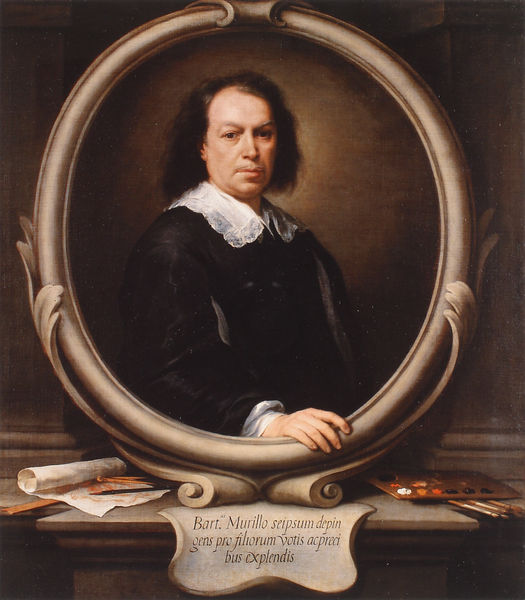
Titel: Selbstportrait
Künstler: Bartolomé Esteban Murillo
Institution: London, National Gallery
Schlagwörter: blätter, gemälde, hand, mann, weiß, braun, finger, frisur, haar, mund, nase, schwarz, tisch, blick, malerei, bart, augen, kragen, rahmen, sockel, stein, bild, bildnis, herr, portrait, porträt, öl, haare, blatt, kreis, oval, rund, tondo, spanien, schrift, papier, bogen, farben, farbe, ölgemälde, kartusche, steif, ernst, inschrift, grimmig, ornamente, starr, maler, selbstporträt, medaillon, titel, künstler, portait, text, beschriftung, schriftsteller, selbstbildnis, leinwand, bleistift, palette, pinsel, fries, pergament, selbstportrait, halbprofil, voluten, spitzenkragen, adliger, volute, gerahmt, malutensilien, brau, gebälk, kassette, schwaz, architekt, latein, lateinisch, protrait, spruchband, schrif, zirkel, farbpalette, spanier, murillo, rhamen, malstab, trompe l'oeil, halbprofiel, beschrifturn